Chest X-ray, AP view. Patient: 28 years old, sex M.
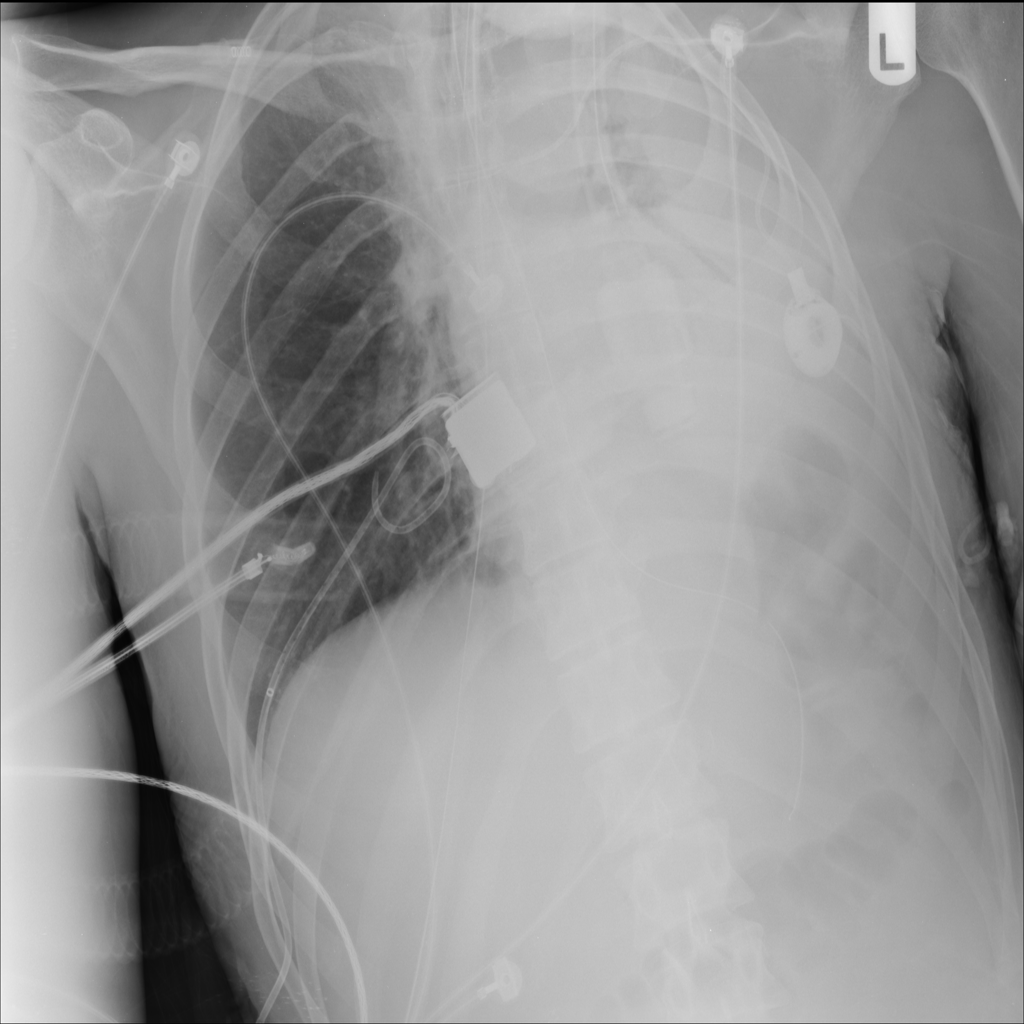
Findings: No Finding